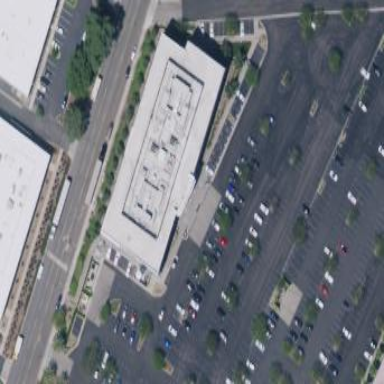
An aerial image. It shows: Industrial building.